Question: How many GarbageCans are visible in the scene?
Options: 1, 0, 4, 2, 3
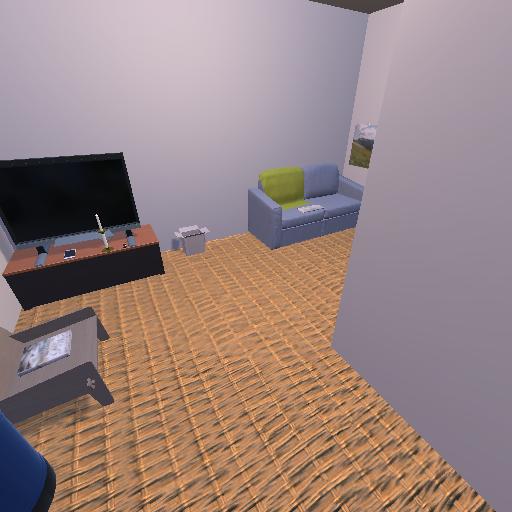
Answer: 1